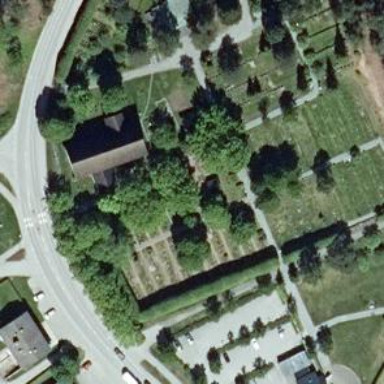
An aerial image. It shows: Graveyard area designated as cemetery.